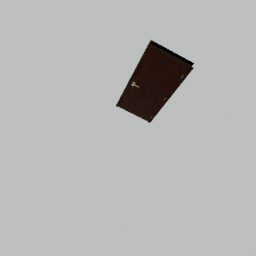
Label: architecture